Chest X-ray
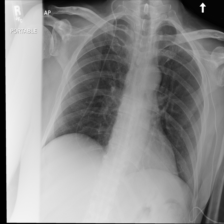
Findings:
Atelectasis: negative
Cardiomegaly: negative
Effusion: negative
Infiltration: negative
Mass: negative
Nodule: negative
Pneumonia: negative
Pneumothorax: negative
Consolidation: negative
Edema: negative
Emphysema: negative
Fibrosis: negative
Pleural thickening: negative
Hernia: negative